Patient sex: M
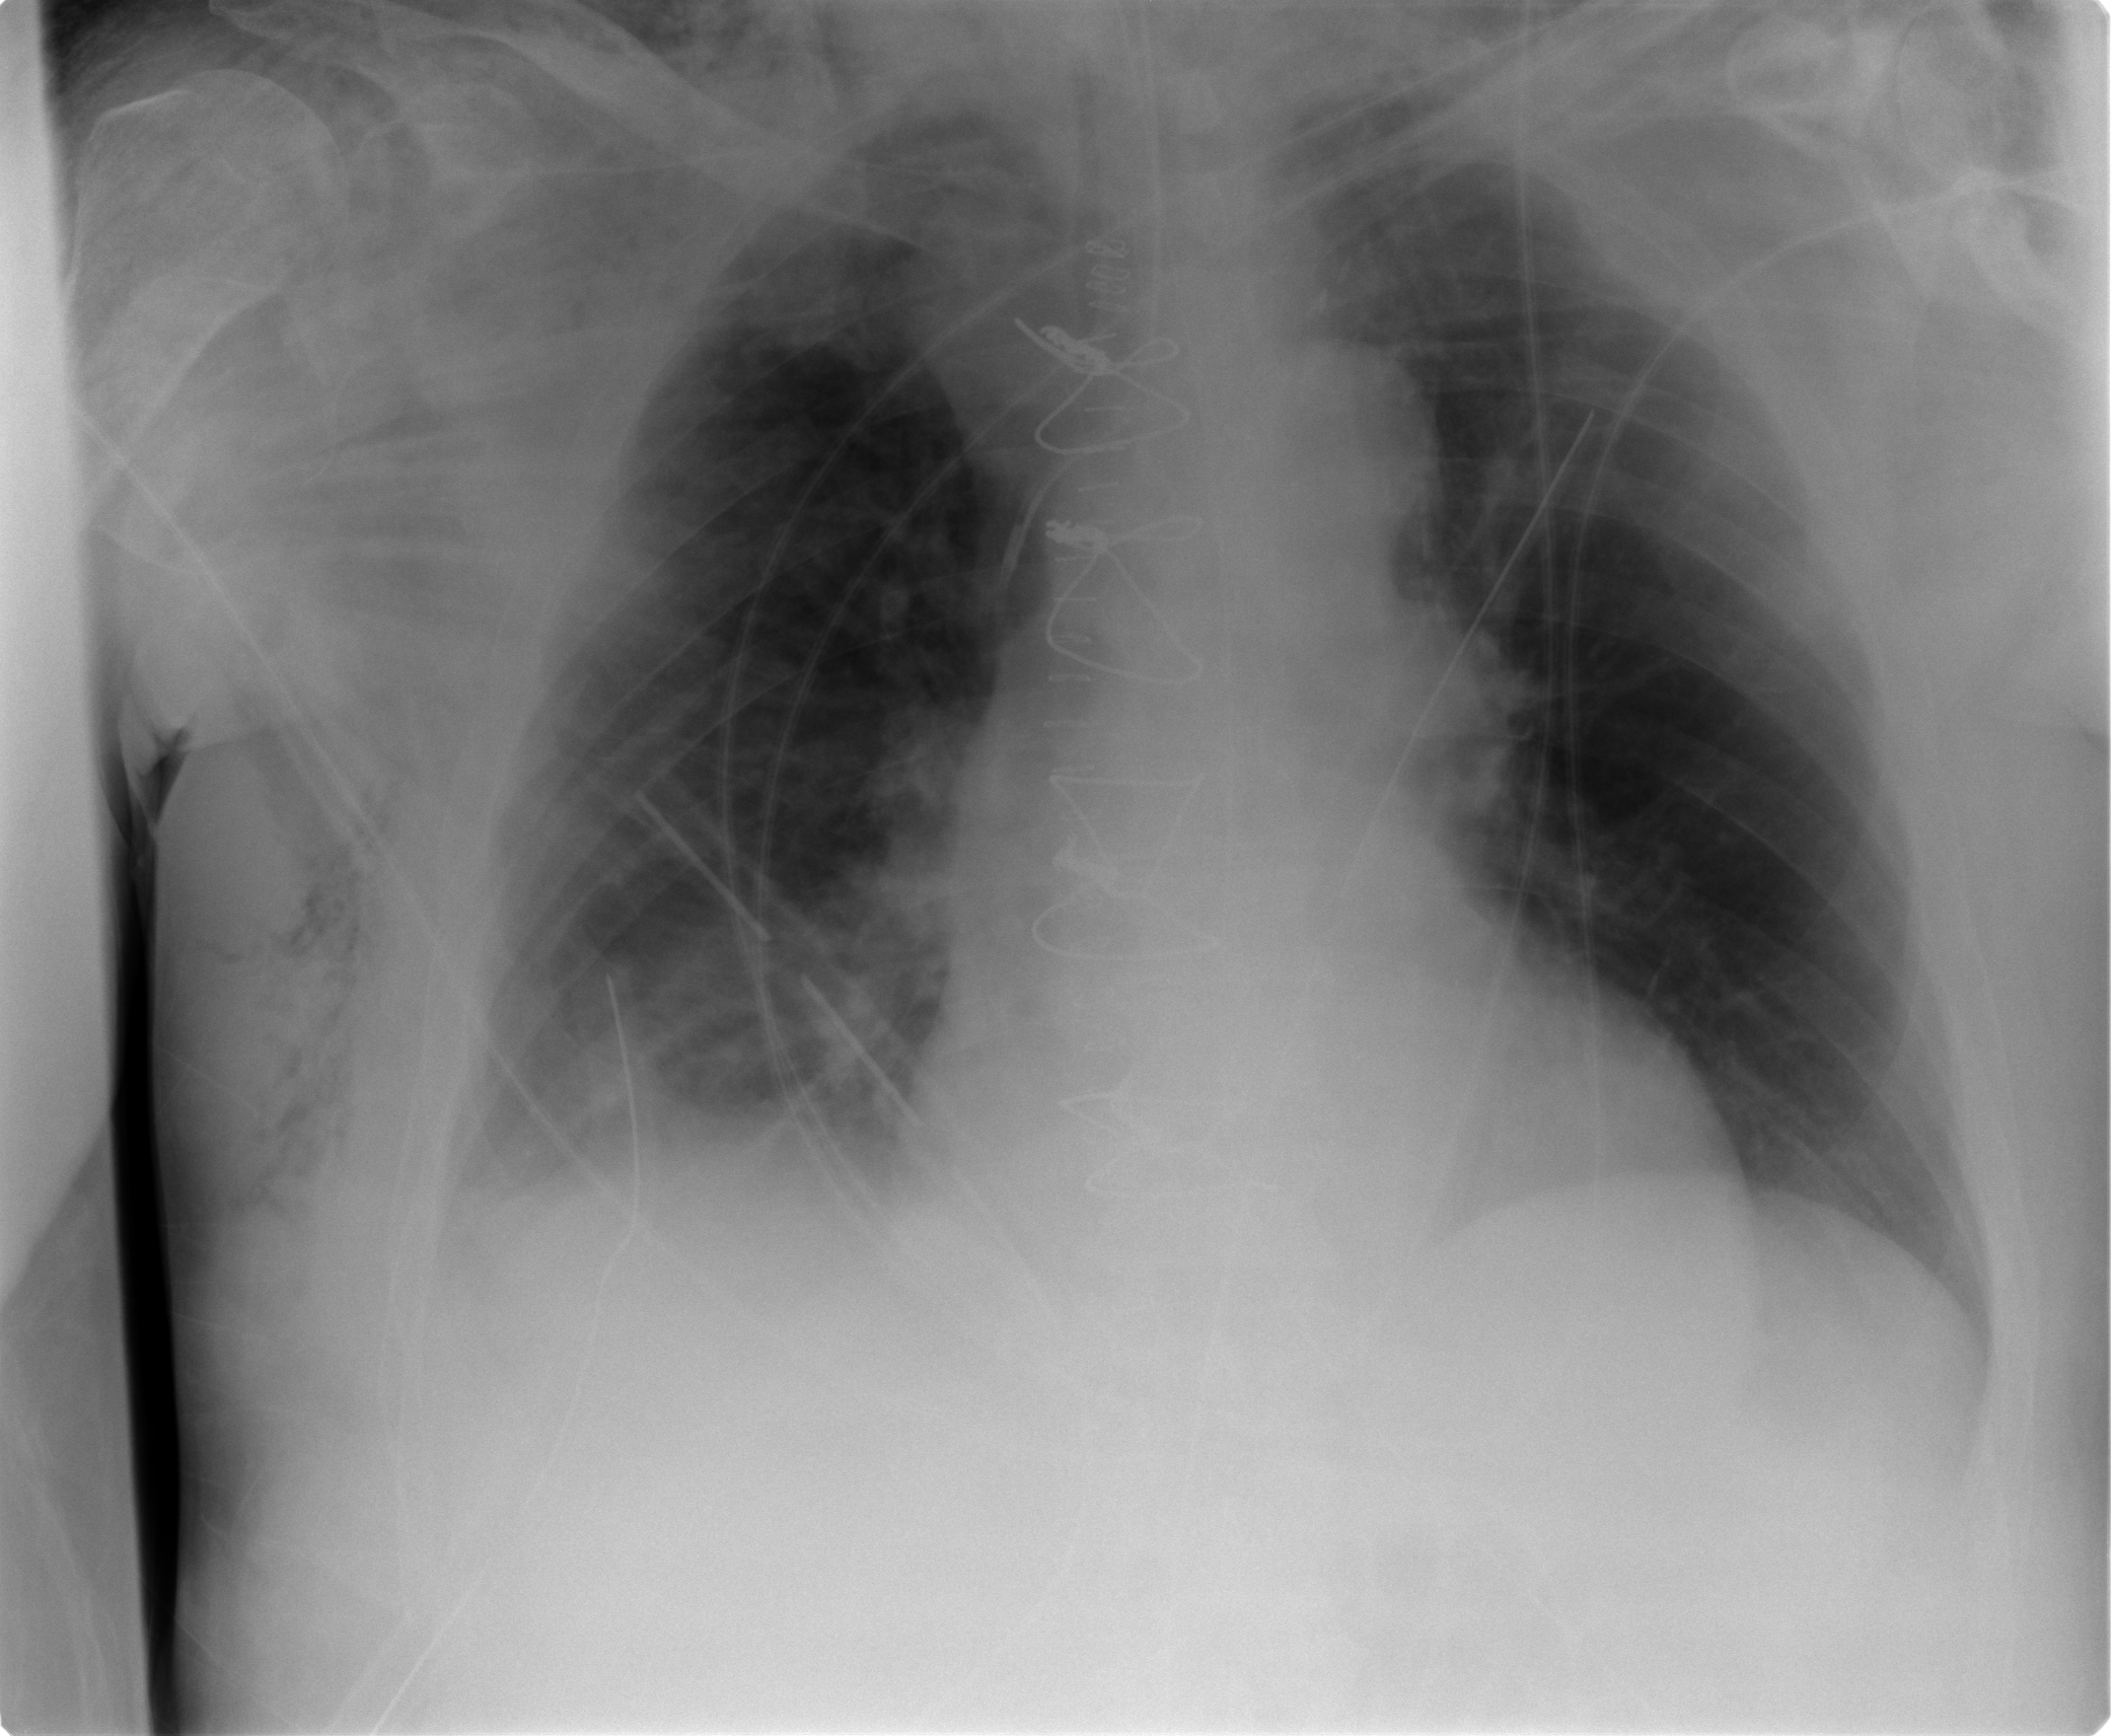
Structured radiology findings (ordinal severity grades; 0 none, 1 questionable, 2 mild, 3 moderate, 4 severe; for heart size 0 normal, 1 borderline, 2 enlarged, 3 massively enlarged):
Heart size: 0
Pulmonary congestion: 0
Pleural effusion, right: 2
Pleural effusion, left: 1
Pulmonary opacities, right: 1
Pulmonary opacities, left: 0
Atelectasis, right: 2
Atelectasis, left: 2